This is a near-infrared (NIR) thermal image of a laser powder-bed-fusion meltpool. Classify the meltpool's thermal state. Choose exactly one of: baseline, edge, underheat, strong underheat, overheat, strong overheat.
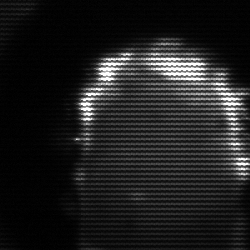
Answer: baseline